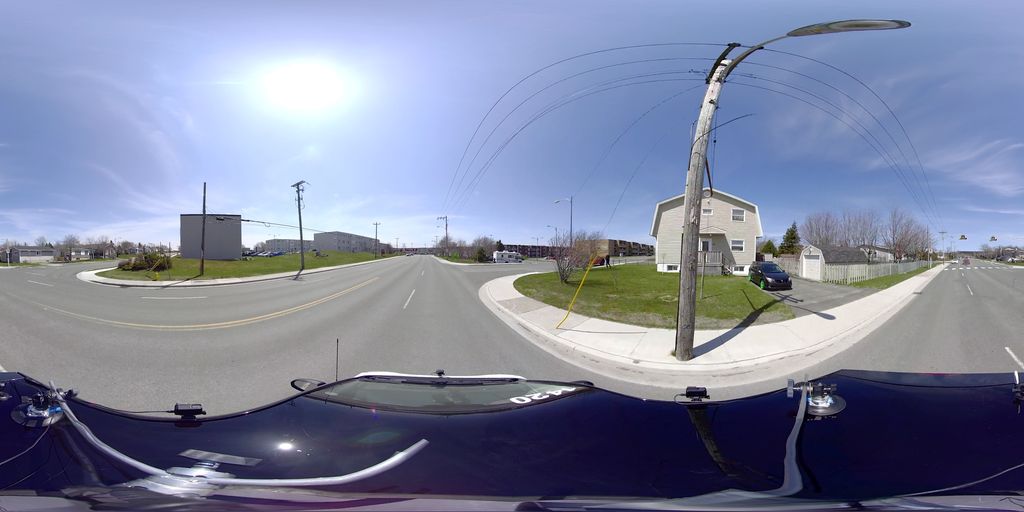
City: st_johns